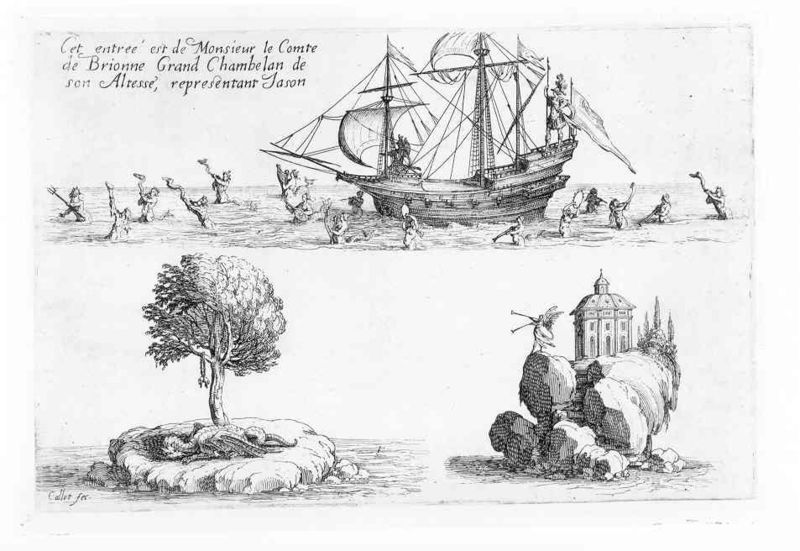
Titel: Einzug des Grafen von Brionne
Künstler: Jacques Callot
Standort: Karlsruhe
Institution: Staatliche Kunsthalle Karlsruhe
Schlagwörter: baum, berg, felsen, gott, meer, schatten, vogel, wasser, weiß, bäume, menschen, see, ufer, frankreich, licht, männer, schwarz, skizze, zeichnung, gebäude, haus, schloss, fest, horn, signatur, gewässer, kirche, insel, boot, turm, engel, zypressen, gischt, schiff, schrift, segel, wellen, bilder, schlafen, fahne, flagge, mast, segelschiff, fels, grafik, graphik, schattierung, französisch, kuppel, masten, spielen, inschrift, fregatte, takelage, klippe, segler, dom, wurzel, schwimmen, zypresse, druck, comic, radierung, stich, schwarzweiß, text, überfall, nixen, allegorie, mythologie, wurzeln, götter, felse, kapelle, griechenland, schlangen, felsbrocken, posaunen, tempel, fanfaren, monopteros, pavillon, trompeten, suppe, kapitän, hörner, posaune, szenen, blasen, ungeheuer, drachen, drache, beschreibung, felsten, rundbau, schwrz, trompete, sagen, pavilion, seemonster, neptun, dreizack, meehr, maten, poseidon, triton, kraken, ertrinkende, monsieur, meerwesen, argonauten, jason, meeresgott, sgelboot, hoffest, wassergötter, brionne, felsenn, grafol, flagg, monsier le comte, monsieur le comte, comte, schlafen baum, zupresse